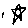
Label: star